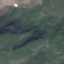
Land use / land cover: HerbaceousVegetation